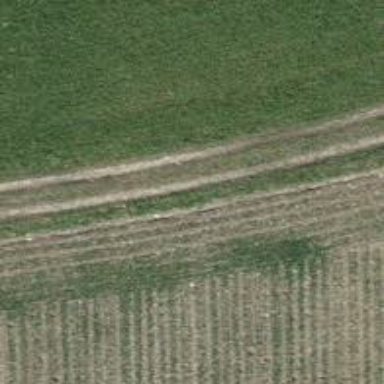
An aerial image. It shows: Path with track type of grade5.